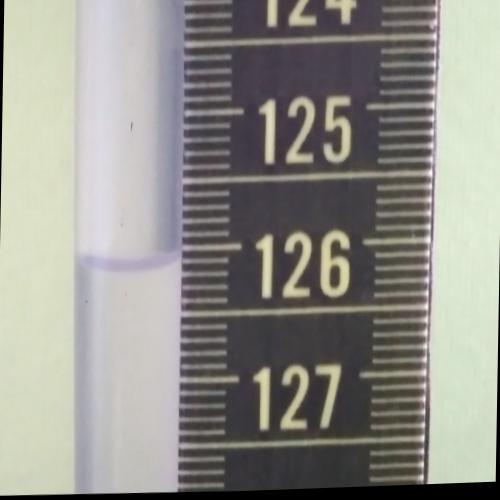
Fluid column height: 126.1 cm